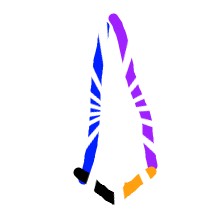
Shape: kite